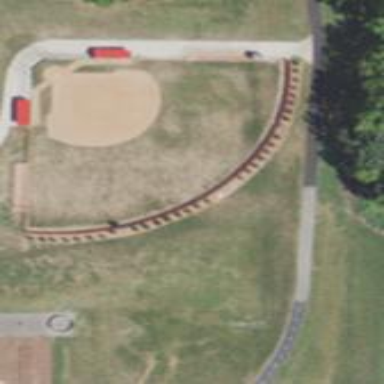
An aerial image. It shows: Grassy baseball pitch for leisure sports.